Question: I have been trying to change the color of multiselect widget, specifically the color of choices (the orange color), which seems like this
<URL>
but without any success. I found a discussion in here <URL>, which changes colors of all elements of multiselect widget except for choices "boxes". Has anybody some idea how i could "override" the default color value?
What i also tried is to use
'''
span[data-baseweb="tag"]>span:first-child {background-color:#272272 !important;}
'''
but it only changes the middle part of the orange choice like this:

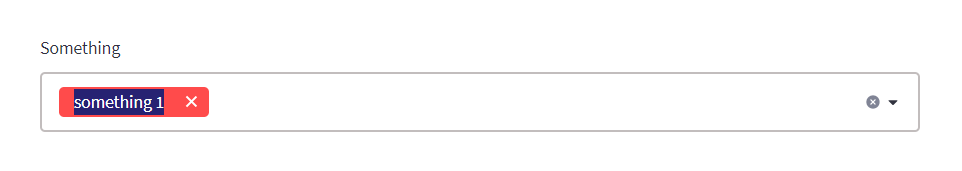
Answer: I see 3 ways of doing what you want. The 3rd way does exactly what you want but is more hacky that the 2 first.
---
### Theming with .streamlit/config.toml
Use theming options via config file. You can see more details in the Streamlit <URL> about theming.
Modify '~/.streamlit/config.toml' to include:
'''
[theme]
primaryColor="blue"
'''
Then, go on your Streamlit app, and click on the hamburger menu up right, then "Settings" > "Theme" and choose the "Custom Theme".
<URL>
'''
import streamlit as st
st.multiselect("Something", ["something1", "something2", "something3"])
st.checkbox("Enable autotune")
name = st.text_input("Enter your name")
st.markdown("Hello, {}!".format(name))
'''
A downside is that it modifies every other widget color:
<URL>
---
#### Theming via the Streamlit interface
Another way to do the same than the 1st proposition is to click on "Edit Active Theme" in the same menu as the first proposition.
<URL>
---
#### Modify the css using css injection via st.markdown
A last way is to modify the style via markdown:
'''
import streamlit as st
st.markdown(
"""
<style>
span[data-baseweb="tag"] {
background-color: blue !important;
}
</style>
""",
unsafe_allow_html=True,
)
st.multiselect("Something", ["something1", "something2", "something3"])
'''
<URL>
This one only modifies the choices colors of the 'st.multiselect' widget and not the other widgets colors.